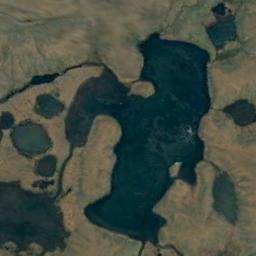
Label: lake